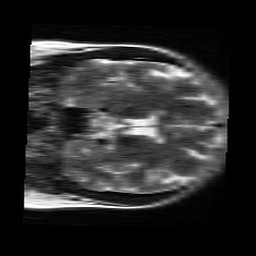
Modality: T2w
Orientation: coronal
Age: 25
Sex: female
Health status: healthy
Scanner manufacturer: siemens
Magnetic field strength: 3 T
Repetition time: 4.01 s
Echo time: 0.116 s